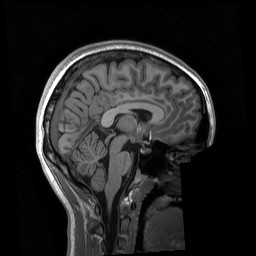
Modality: T1w
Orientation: sagittal